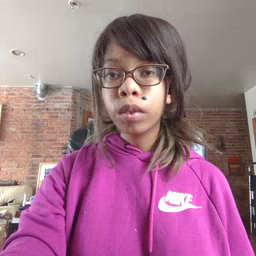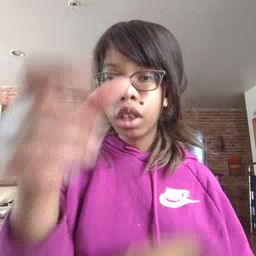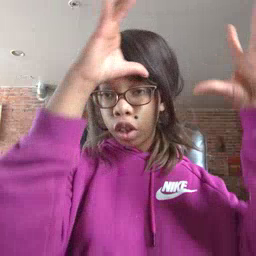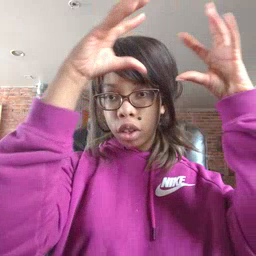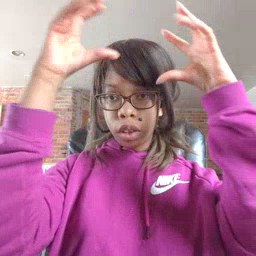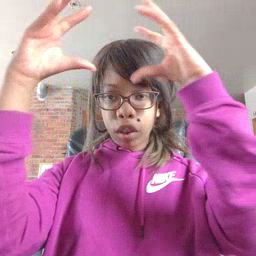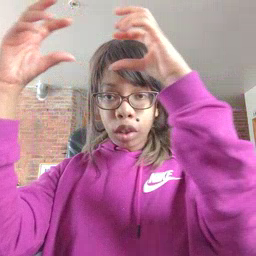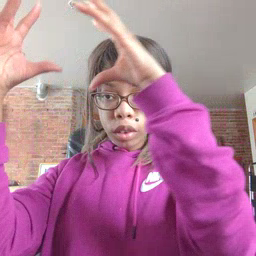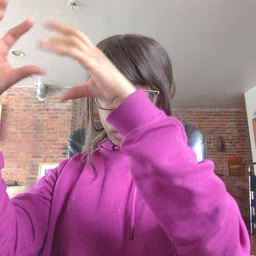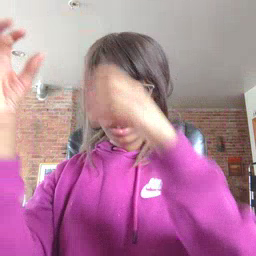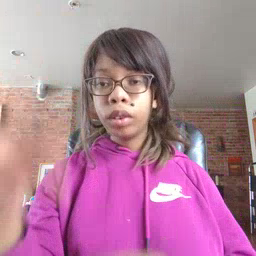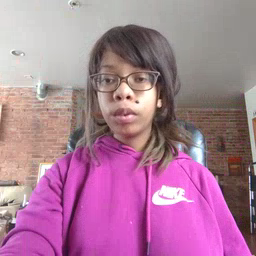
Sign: cloud